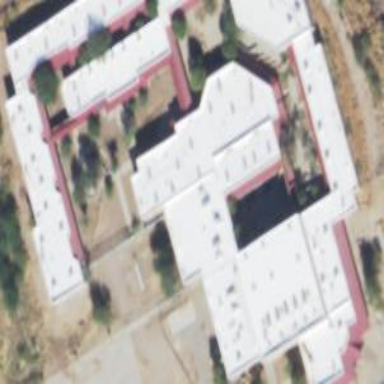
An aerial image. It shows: School building.